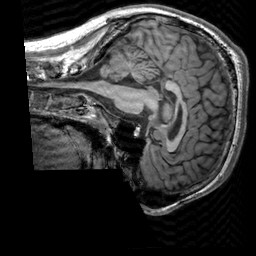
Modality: T1w
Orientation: sagittal
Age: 25
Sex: male
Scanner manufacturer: siemens
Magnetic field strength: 3 T
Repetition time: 2.3 s
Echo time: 0.00303 s